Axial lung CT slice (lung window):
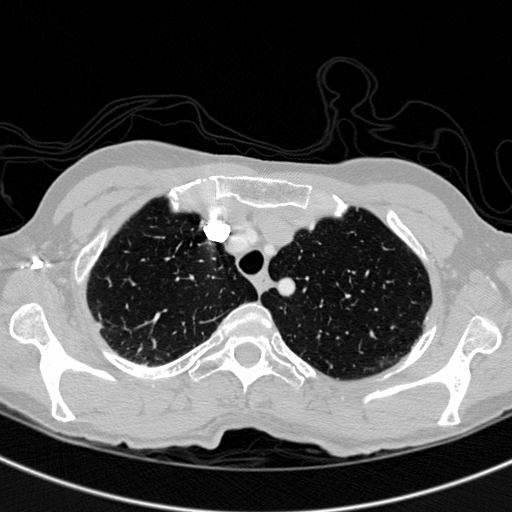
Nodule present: no